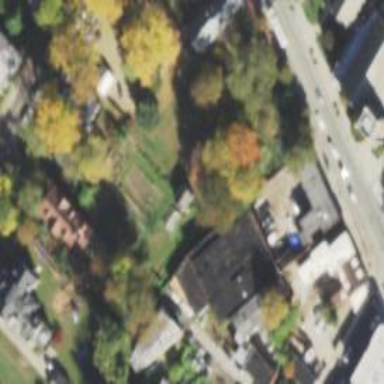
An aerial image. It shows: Historic school.